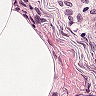
Metastatic tissue present: no